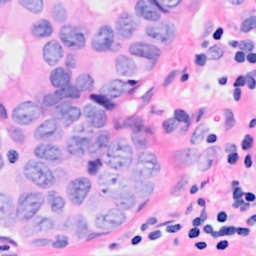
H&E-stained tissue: Breast